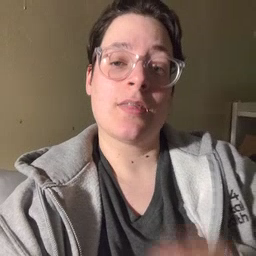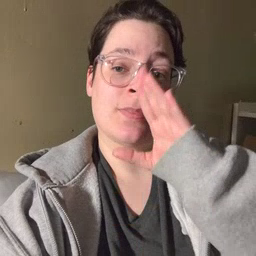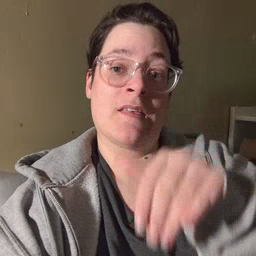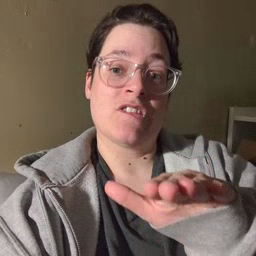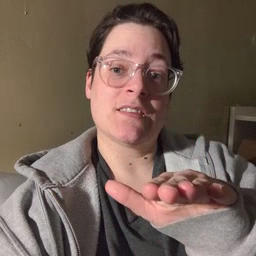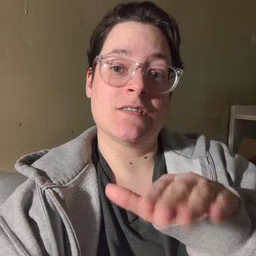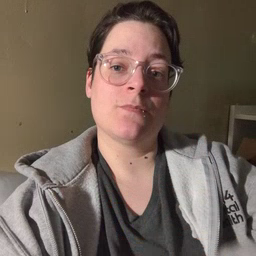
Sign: elephant